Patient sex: M
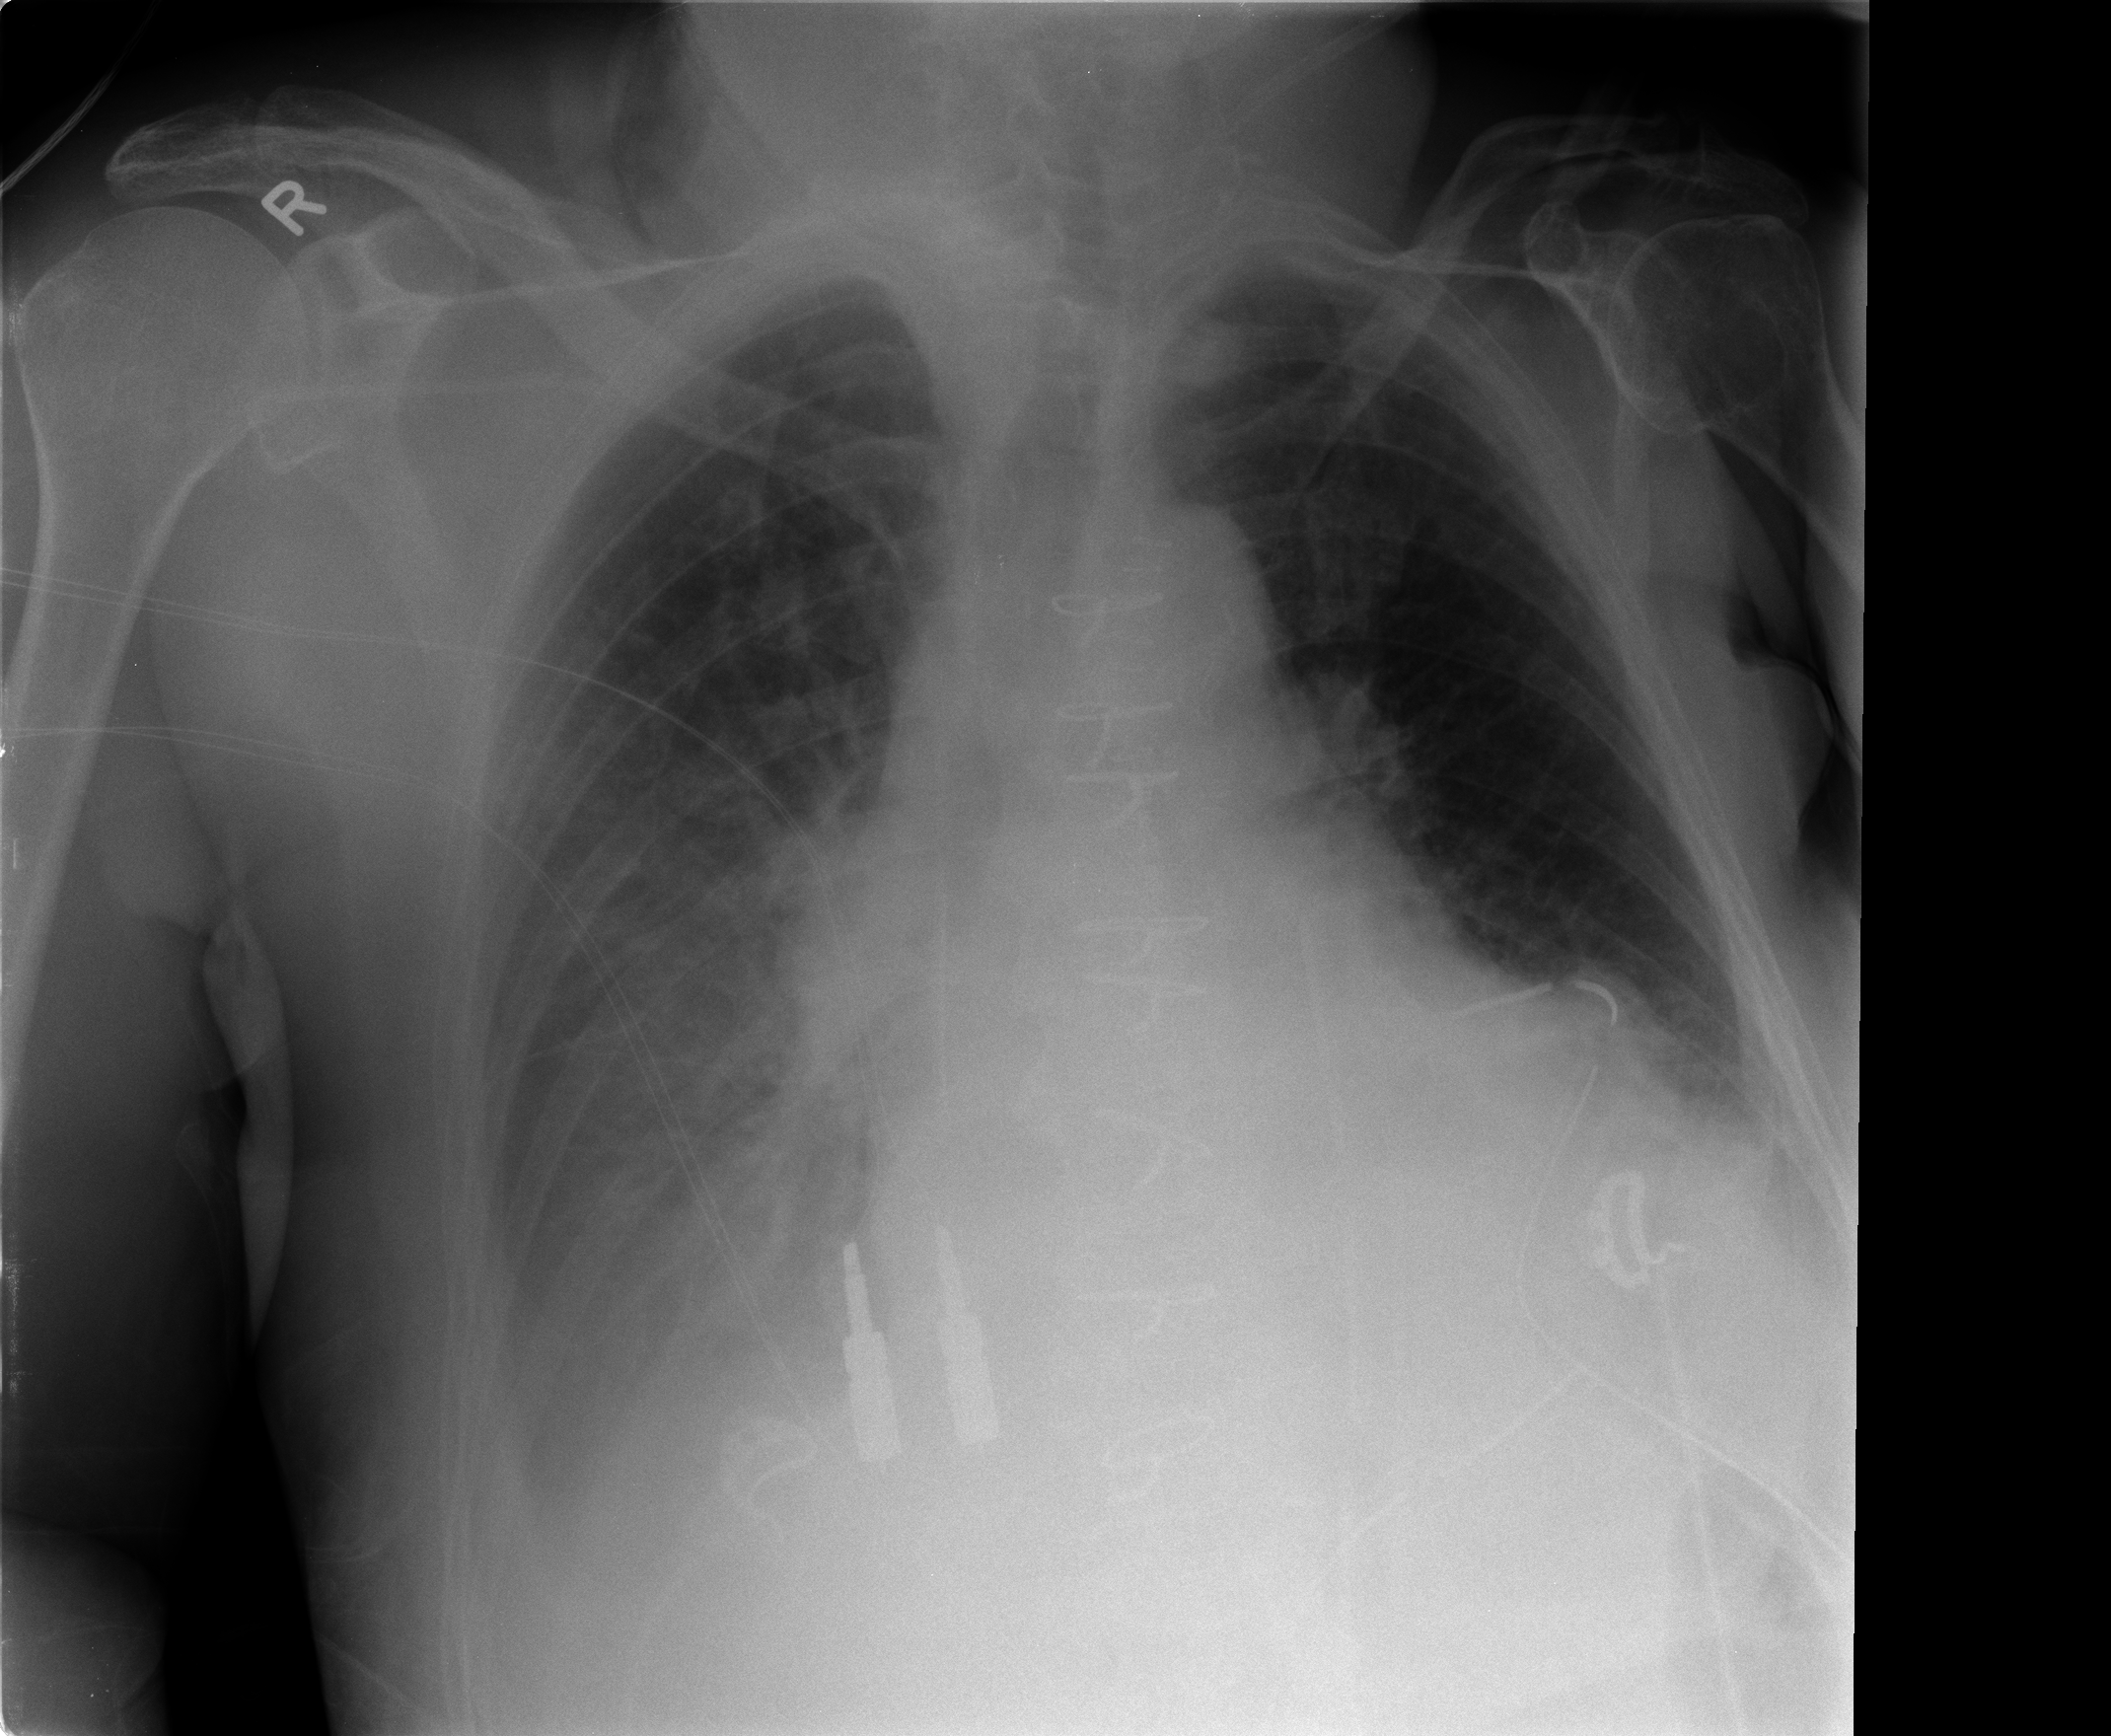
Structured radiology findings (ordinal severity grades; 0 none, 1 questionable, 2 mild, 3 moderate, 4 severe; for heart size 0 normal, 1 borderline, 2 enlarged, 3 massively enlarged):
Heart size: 1
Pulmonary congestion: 2
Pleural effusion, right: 2
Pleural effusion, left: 2
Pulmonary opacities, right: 3
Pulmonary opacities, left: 1
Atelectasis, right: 3
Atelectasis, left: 2